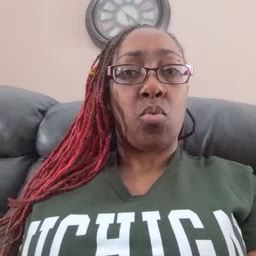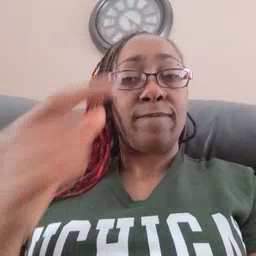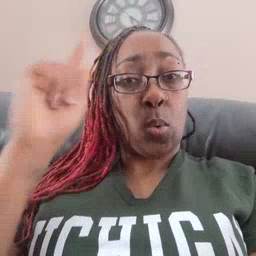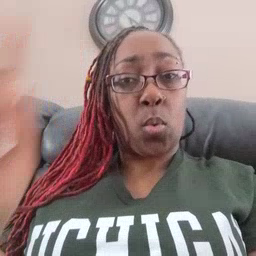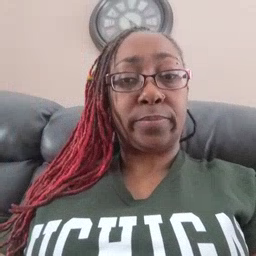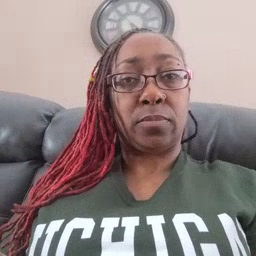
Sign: for